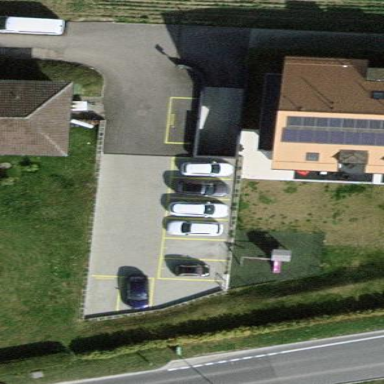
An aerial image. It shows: Parking area with surface.